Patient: sex M, age 46
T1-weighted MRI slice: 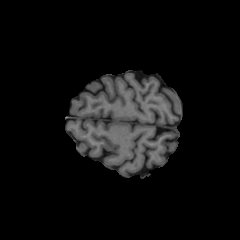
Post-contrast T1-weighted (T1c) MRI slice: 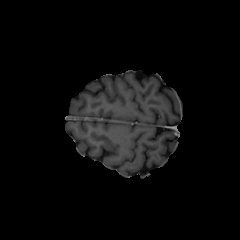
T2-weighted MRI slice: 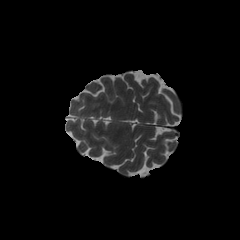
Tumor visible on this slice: no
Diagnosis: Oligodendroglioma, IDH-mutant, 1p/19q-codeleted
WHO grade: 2